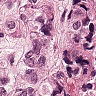
Metastatic tissue present: yes